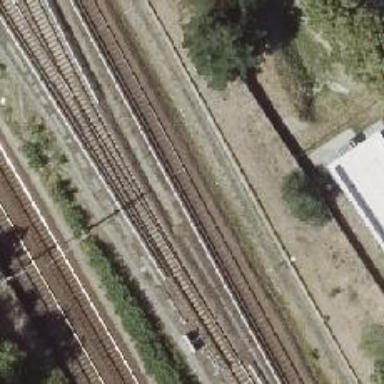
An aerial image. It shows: Railway signal.